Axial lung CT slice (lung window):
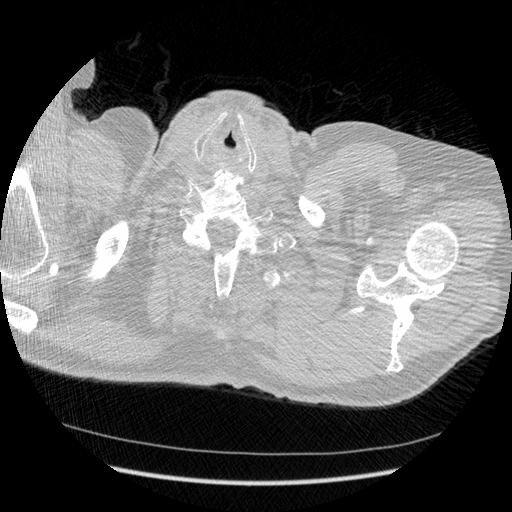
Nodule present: no